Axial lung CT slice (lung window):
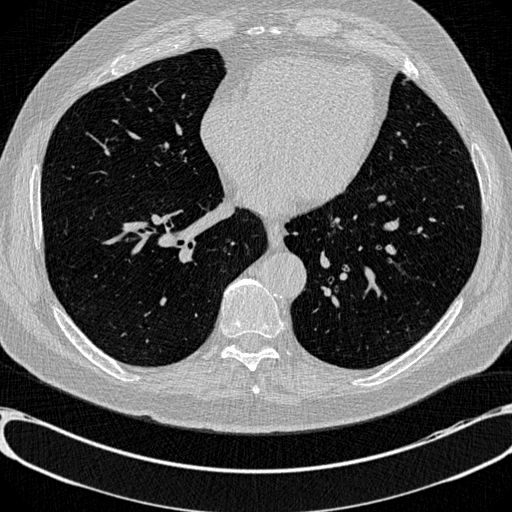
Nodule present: no